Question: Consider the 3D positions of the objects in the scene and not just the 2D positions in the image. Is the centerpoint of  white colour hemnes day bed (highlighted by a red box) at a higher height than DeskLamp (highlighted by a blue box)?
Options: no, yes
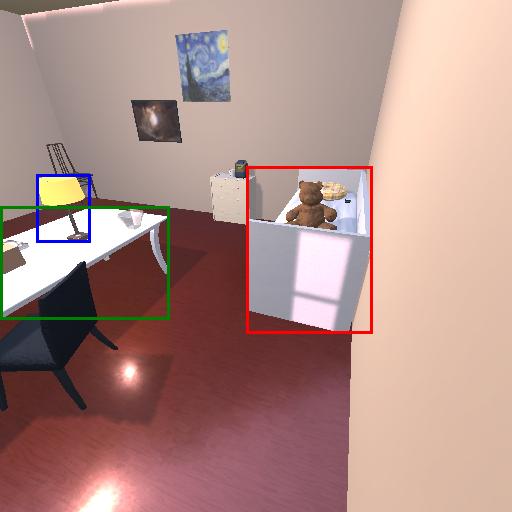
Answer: no